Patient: sex M, age 64
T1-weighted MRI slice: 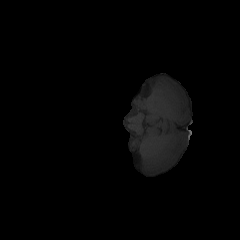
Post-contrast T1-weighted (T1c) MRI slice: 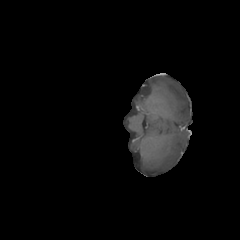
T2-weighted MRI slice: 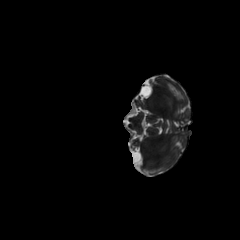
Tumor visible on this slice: no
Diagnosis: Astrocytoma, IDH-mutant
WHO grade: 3